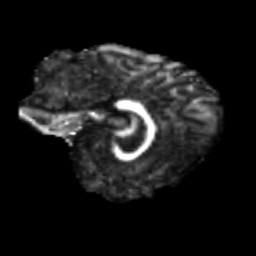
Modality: FA
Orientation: sagittal
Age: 25
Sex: female
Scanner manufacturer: siemens
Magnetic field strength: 3 T
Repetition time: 3.5 s
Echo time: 0.125 s